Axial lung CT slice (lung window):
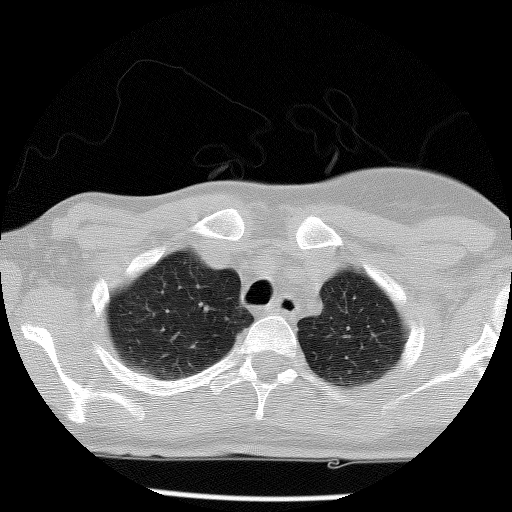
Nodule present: no